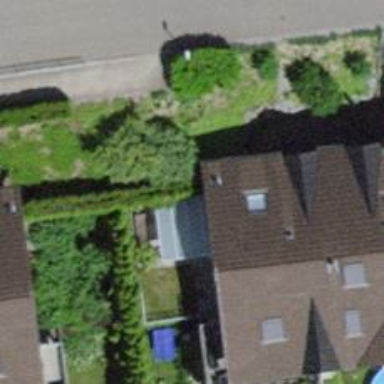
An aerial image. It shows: Hedge acting as barrier.